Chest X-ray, PA view. Patient: 54 years old, sex M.
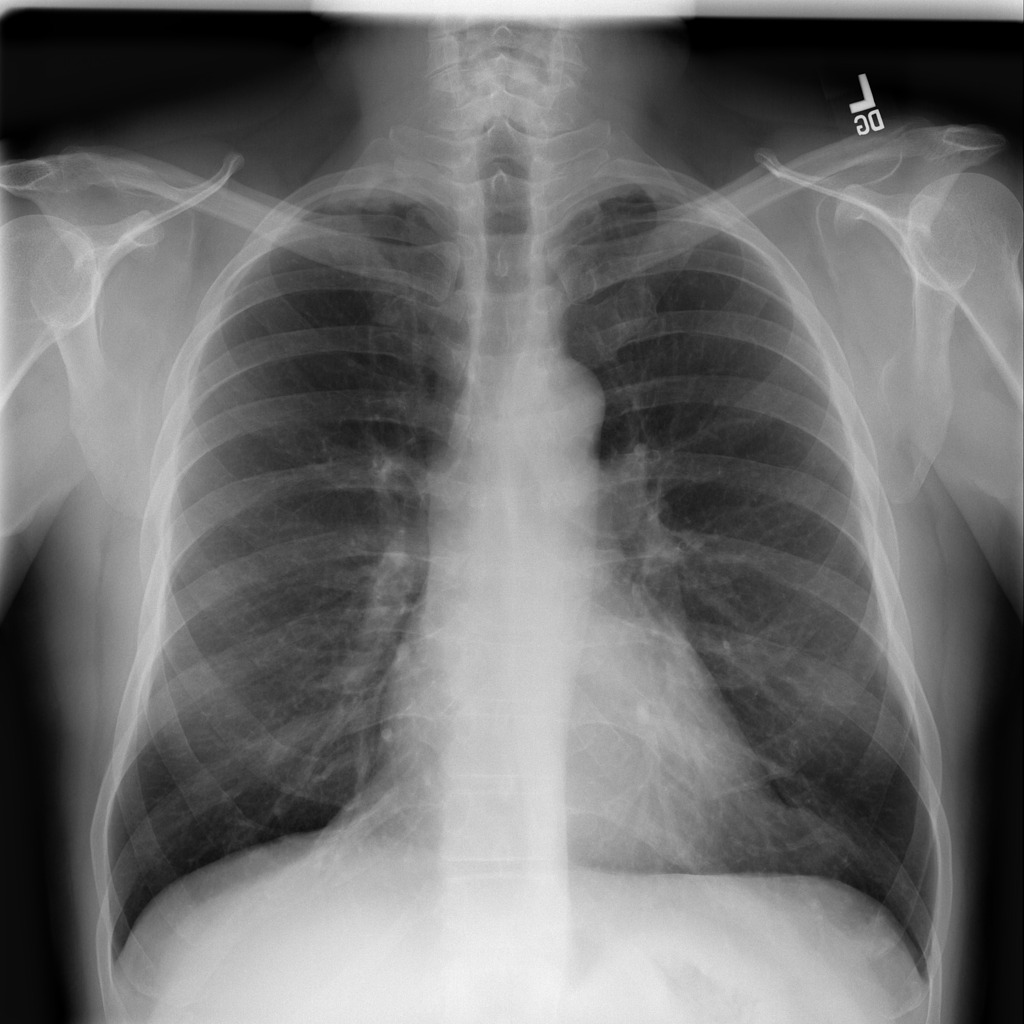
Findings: No Finding